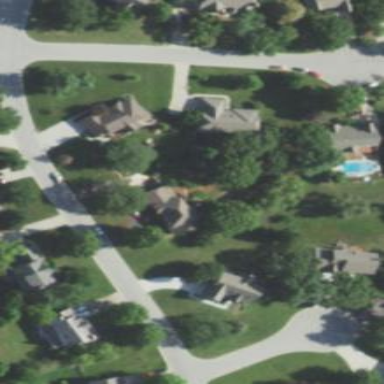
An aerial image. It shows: Single-family residential area.